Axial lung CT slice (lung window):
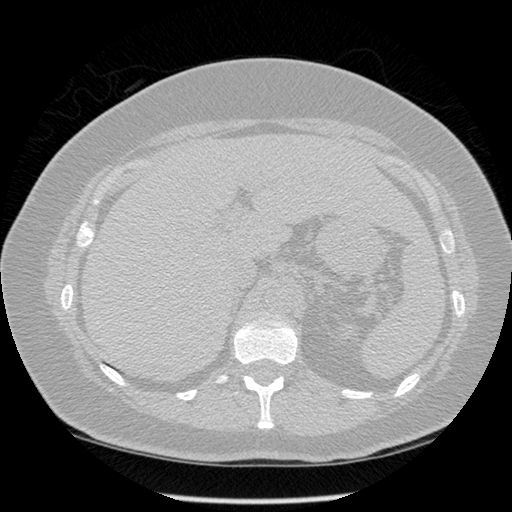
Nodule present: no